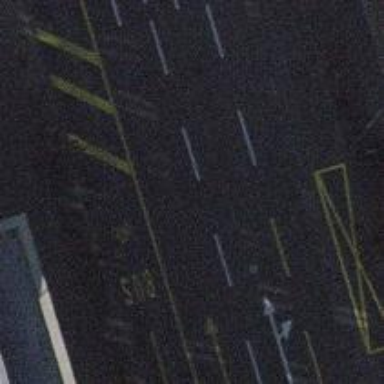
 while the right side has shared bus and cycle lane. The road also has sidewalks on both sides."